Question:
Hello !
I need to create a report like the attachment shows with Jasper Reports.
I've tried it with line chart. Result : line chart expects 2 number type field for axises.
I've tried it with Time series. Result : time series expect 1 number and 1 date type field for axises.
I have to use dates, so I need a chart type what can handle dates.
Any suggestion how can I solve this ? I've tried Google at least 10 hour. Now I'm very desperated.
Thanks !
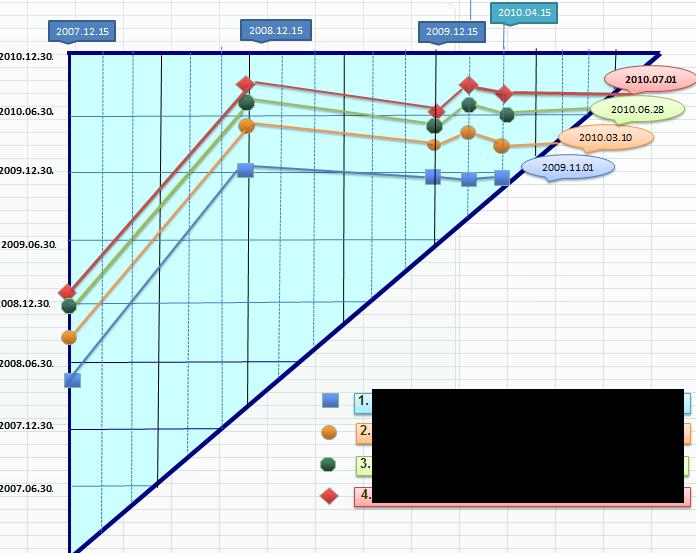
Answer: I think I've solved my problem. I've written a customizer class :
'''
package com.test;
import java.text.DateFormat;
import java.text.SimpleDateFormat;
import net.sf.jasperreports.engine.JRChart;
import net.sf.jasperreports.engine.JRChartCustomizer;
import org.jfree.chart.JFreeChart;
import org.jfree.chart.axis.DateAxis;
import org.jfree.chart.axis.DateTickUnit;
import org.jfree.chart.plot.XYPlot;
public class TrendCustomizer implements JRChartCustomizer {
public void customize(JFreeChart chart, JRChart jasperChart) {
DateAxis xAxis = new DateAxis();
DateAxis yAxis = new DateAxis();
DateTickUnit unit = null;
unit = new DateTickUnit(DateTickUnit.MONTH, 6);
DateFormat chartFormatter = new SimpleDateFormat("yyyy.MM.dd");
xAxis.setDateFormatOverride(chartFormatter);
xAxis.setTickUnit(unit);
yAxis.setDateFormatOverride(chartFormatter);
yAxis.setTickUnit(unit);
((XYPlot)chart.getPlot()).setDomainAxis(xAxis);
((XYPlot)chart.getPlot()).setRangeAxis(yAxis);
}
}
'''